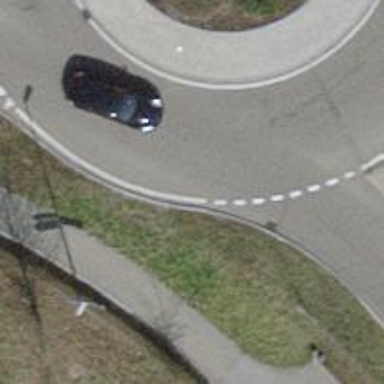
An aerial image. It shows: Secondary road with asphalt surface leading to roundabout.